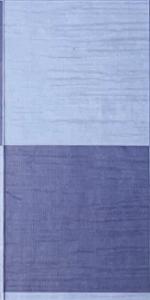
Label: Empty